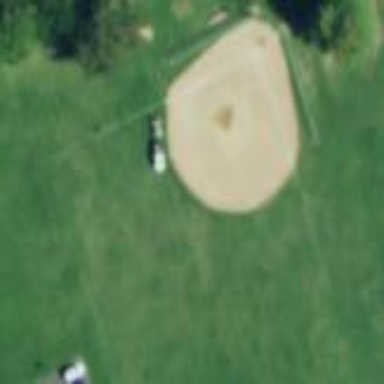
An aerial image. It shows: Baseball pitch for leisure land activities.